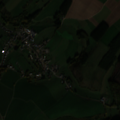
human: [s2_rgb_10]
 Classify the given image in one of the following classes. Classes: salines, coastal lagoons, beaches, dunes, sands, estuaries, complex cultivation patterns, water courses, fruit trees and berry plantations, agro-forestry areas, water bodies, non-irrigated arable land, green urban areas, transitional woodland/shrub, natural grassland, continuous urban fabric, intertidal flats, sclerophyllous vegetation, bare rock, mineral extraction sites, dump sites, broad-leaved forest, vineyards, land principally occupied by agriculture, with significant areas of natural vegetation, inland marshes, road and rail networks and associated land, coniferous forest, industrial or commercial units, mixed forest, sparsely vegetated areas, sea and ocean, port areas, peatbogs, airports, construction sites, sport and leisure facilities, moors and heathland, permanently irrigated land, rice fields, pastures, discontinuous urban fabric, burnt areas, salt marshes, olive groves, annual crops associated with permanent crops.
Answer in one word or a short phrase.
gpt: discontinuous urban fabric, non-irrigated arable land, pastures, land principally occupied by agriculture, with significant areas of natural vegetation, coniferous forest, mixed forest